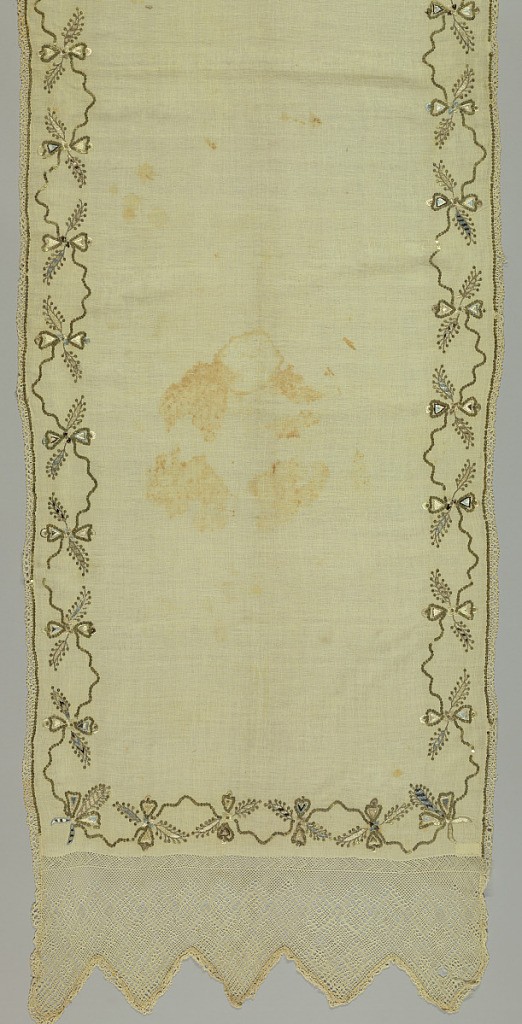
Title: Shawl
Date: late 18th–early 19th century
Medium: cotton, silk, metallic thread Technique: embroidered
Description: Long narrow shawl of cream colored cotton embroidered at the ends and along the sides in colored silks and paillettes in a leaf and bow-knot design. Scalloped ends of netting woven from the warp ends. Narrow lace edge with narrow band of paillettes at joins.